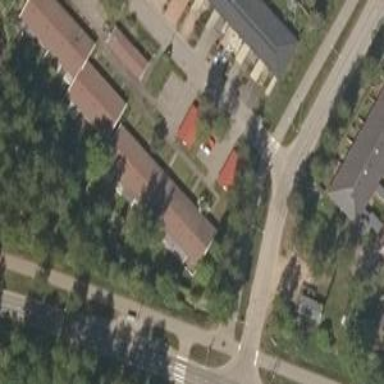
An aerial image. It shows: Terrace building with gabled roof.